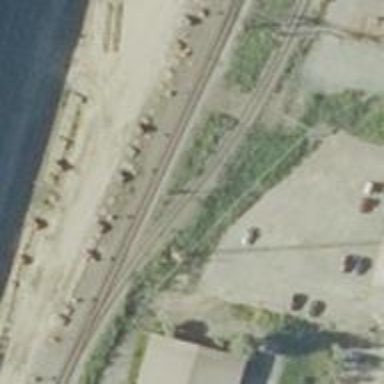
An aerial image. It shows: Wedge used for railway derailment.